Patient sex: F
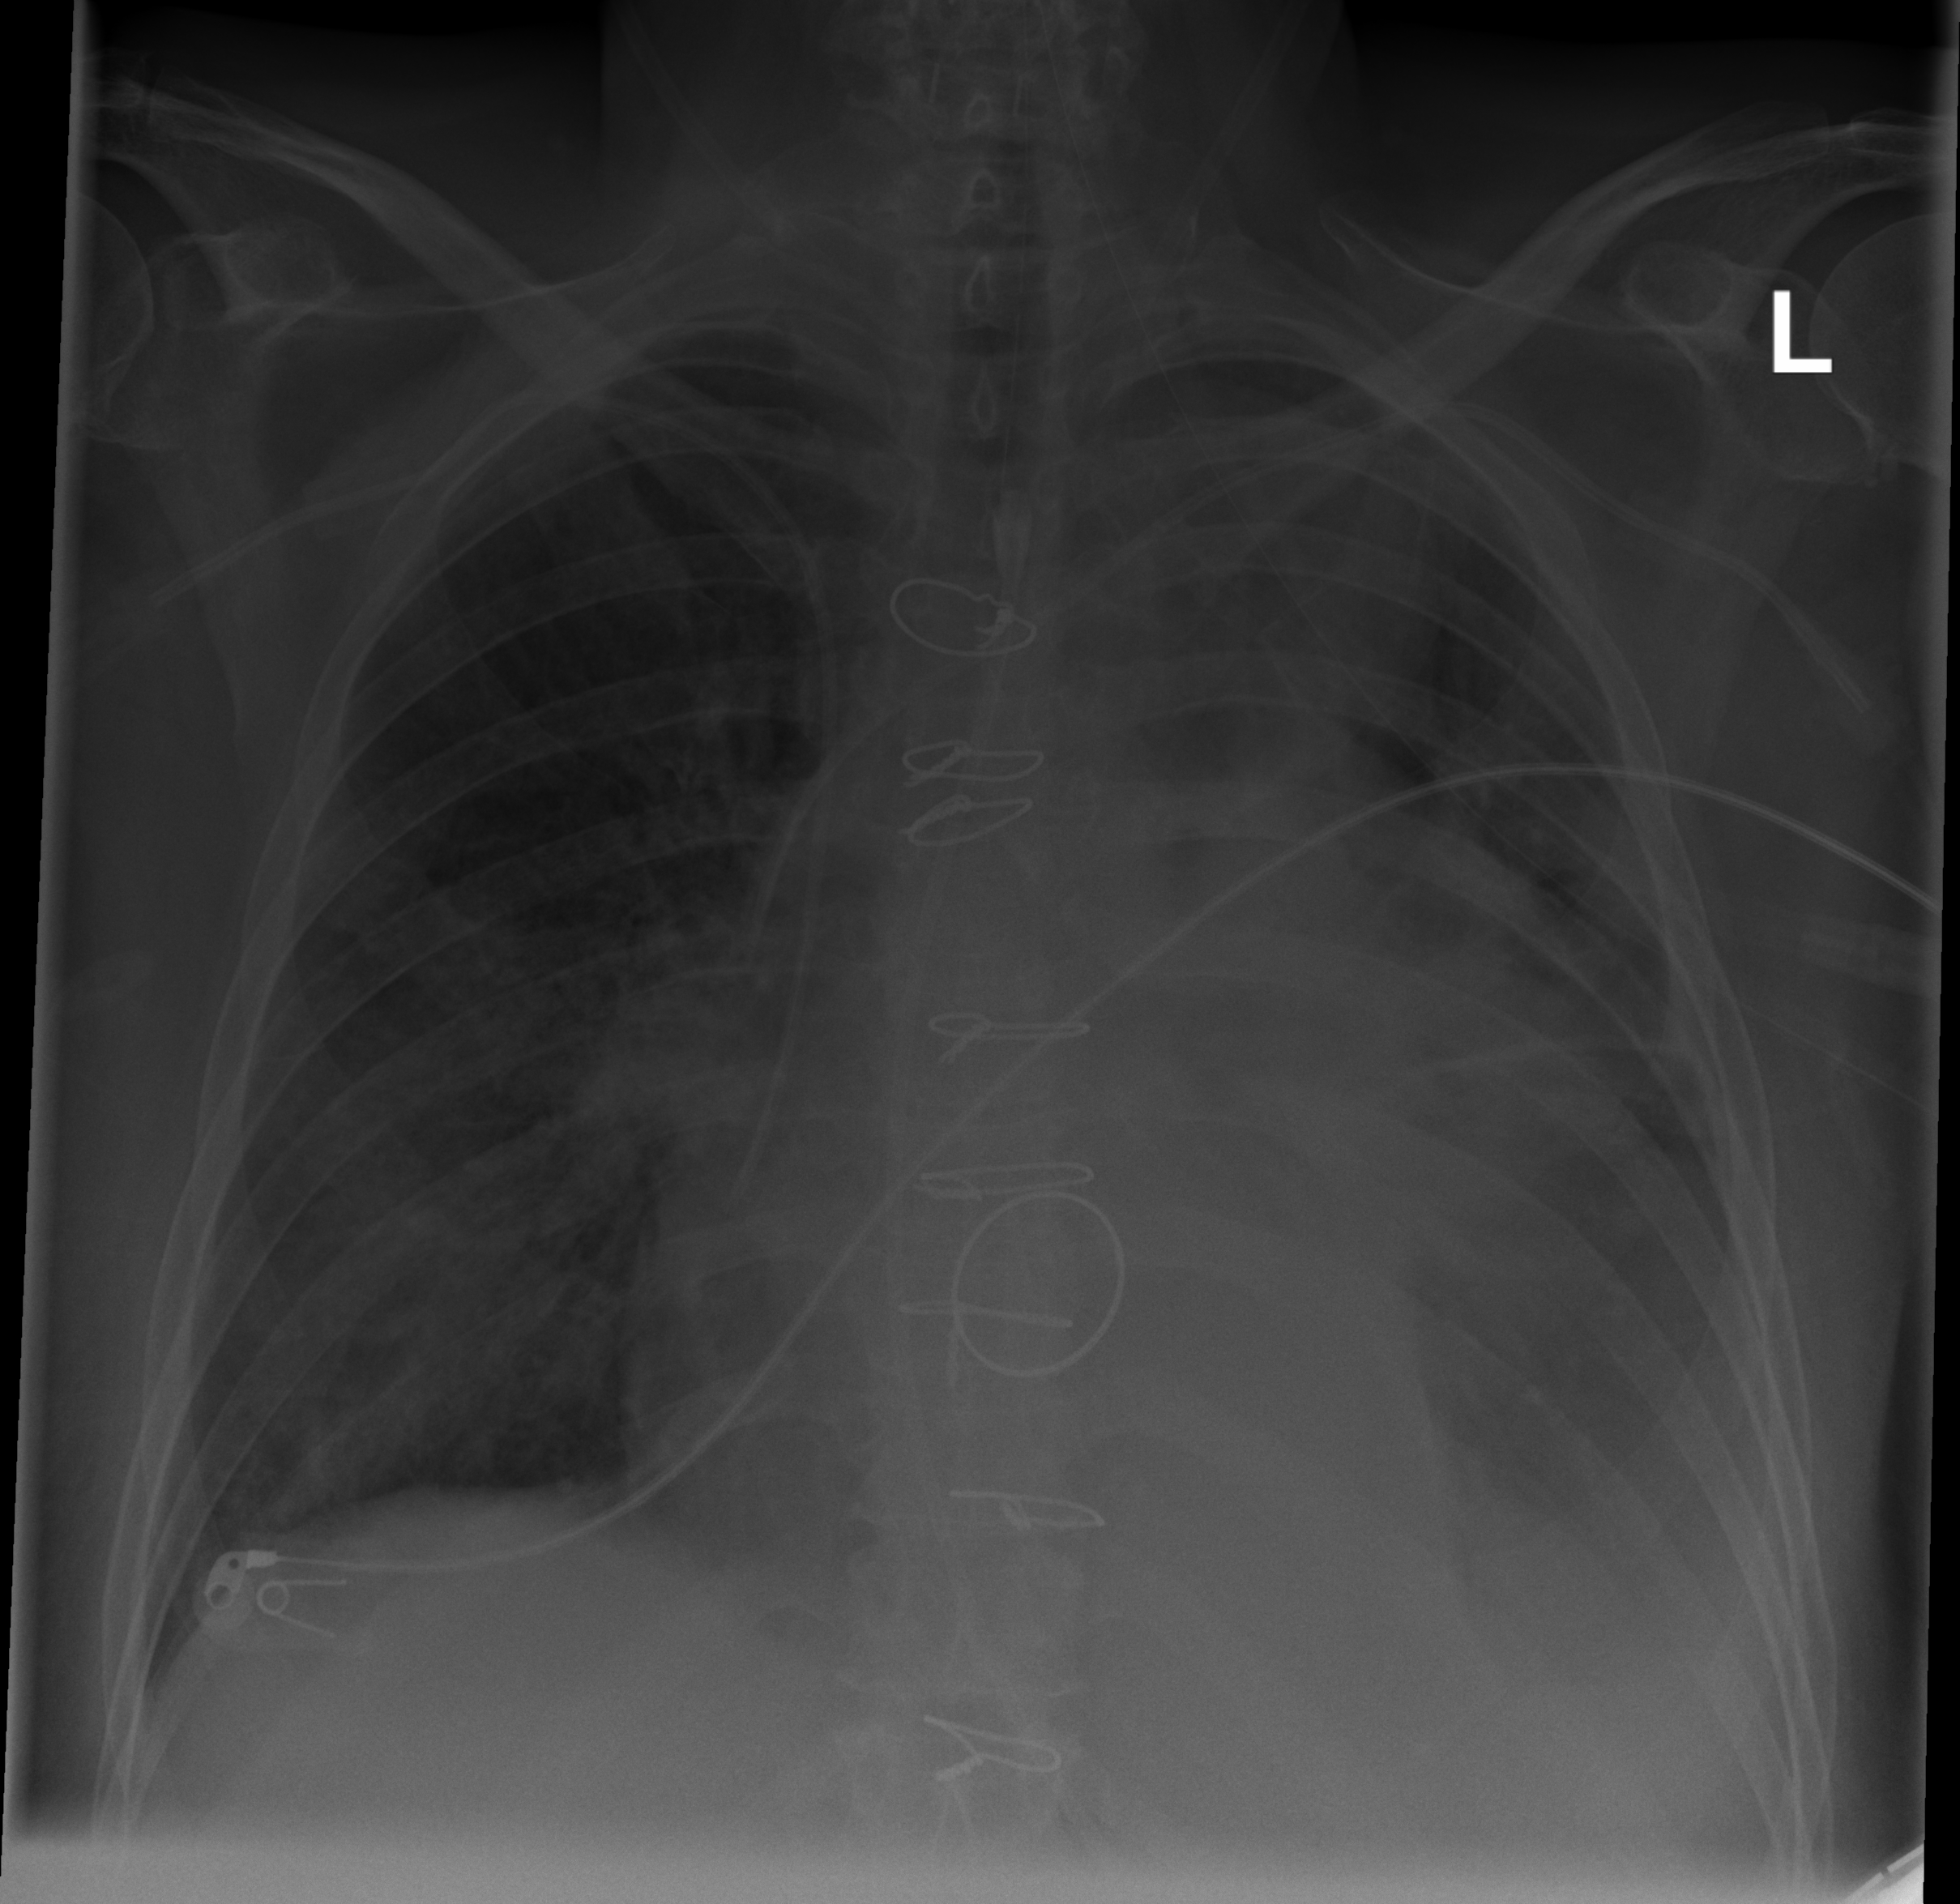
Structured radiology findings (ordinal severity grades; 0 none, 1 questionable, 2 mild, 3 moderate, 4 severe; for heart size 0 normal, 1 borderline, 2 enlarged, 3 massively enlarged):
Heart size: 2
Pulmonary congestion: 2
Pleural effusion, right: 0
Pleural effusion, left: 3
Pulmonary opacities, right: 3
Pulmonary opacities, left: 3
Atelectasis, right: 0
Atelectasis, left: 3